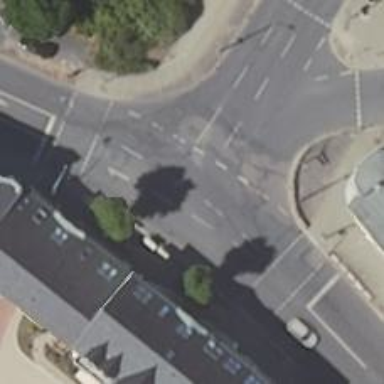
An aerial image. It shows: Road with traffic signals.